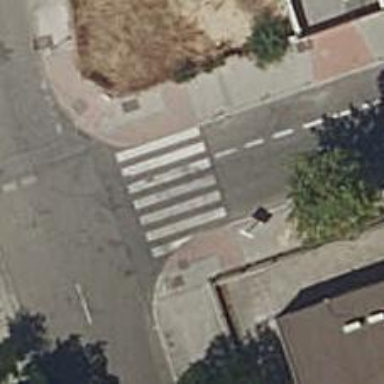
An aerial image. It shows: Sidewalk.